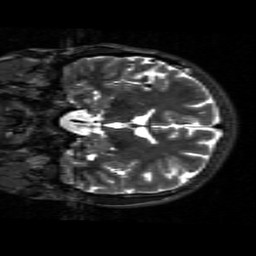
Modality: T2w
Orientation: coronal
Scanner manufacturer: siemens
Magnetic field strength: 3 T
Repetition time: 9 s
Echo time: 0.115 s